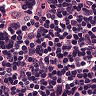
Metastatic tissue present: no